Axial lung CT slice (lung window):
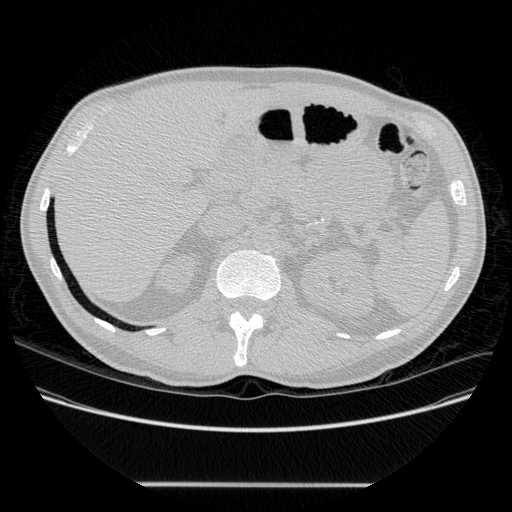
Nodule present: no